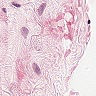
Metastatic tissue present: no